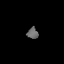
Tissue: lung
Cell type: Epithelial cells
Senescence score: 0.1635
Nuclear area (px): 119
Mean DAPI intensity: 105.395